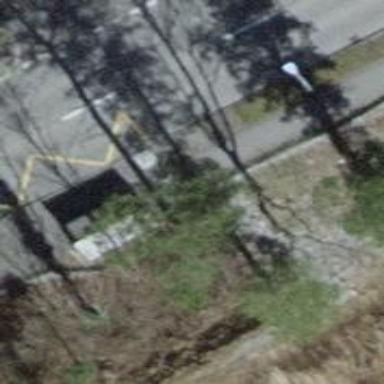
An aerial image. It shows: Bus stop with shelter. It is platform for public transport.